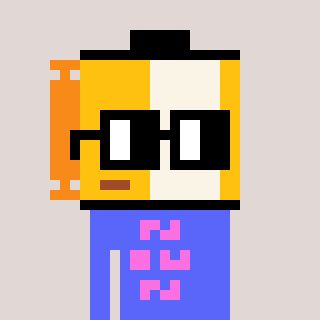
a pixel art character with square black glasses, a film roll-shaped head and a purple-colored body on a warm background